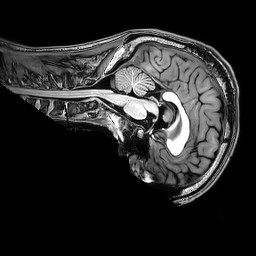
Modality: T1w
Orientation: sagittal
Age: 21
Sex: male
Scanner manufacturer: philips
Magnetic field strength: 3 T
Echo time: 0.0038 s